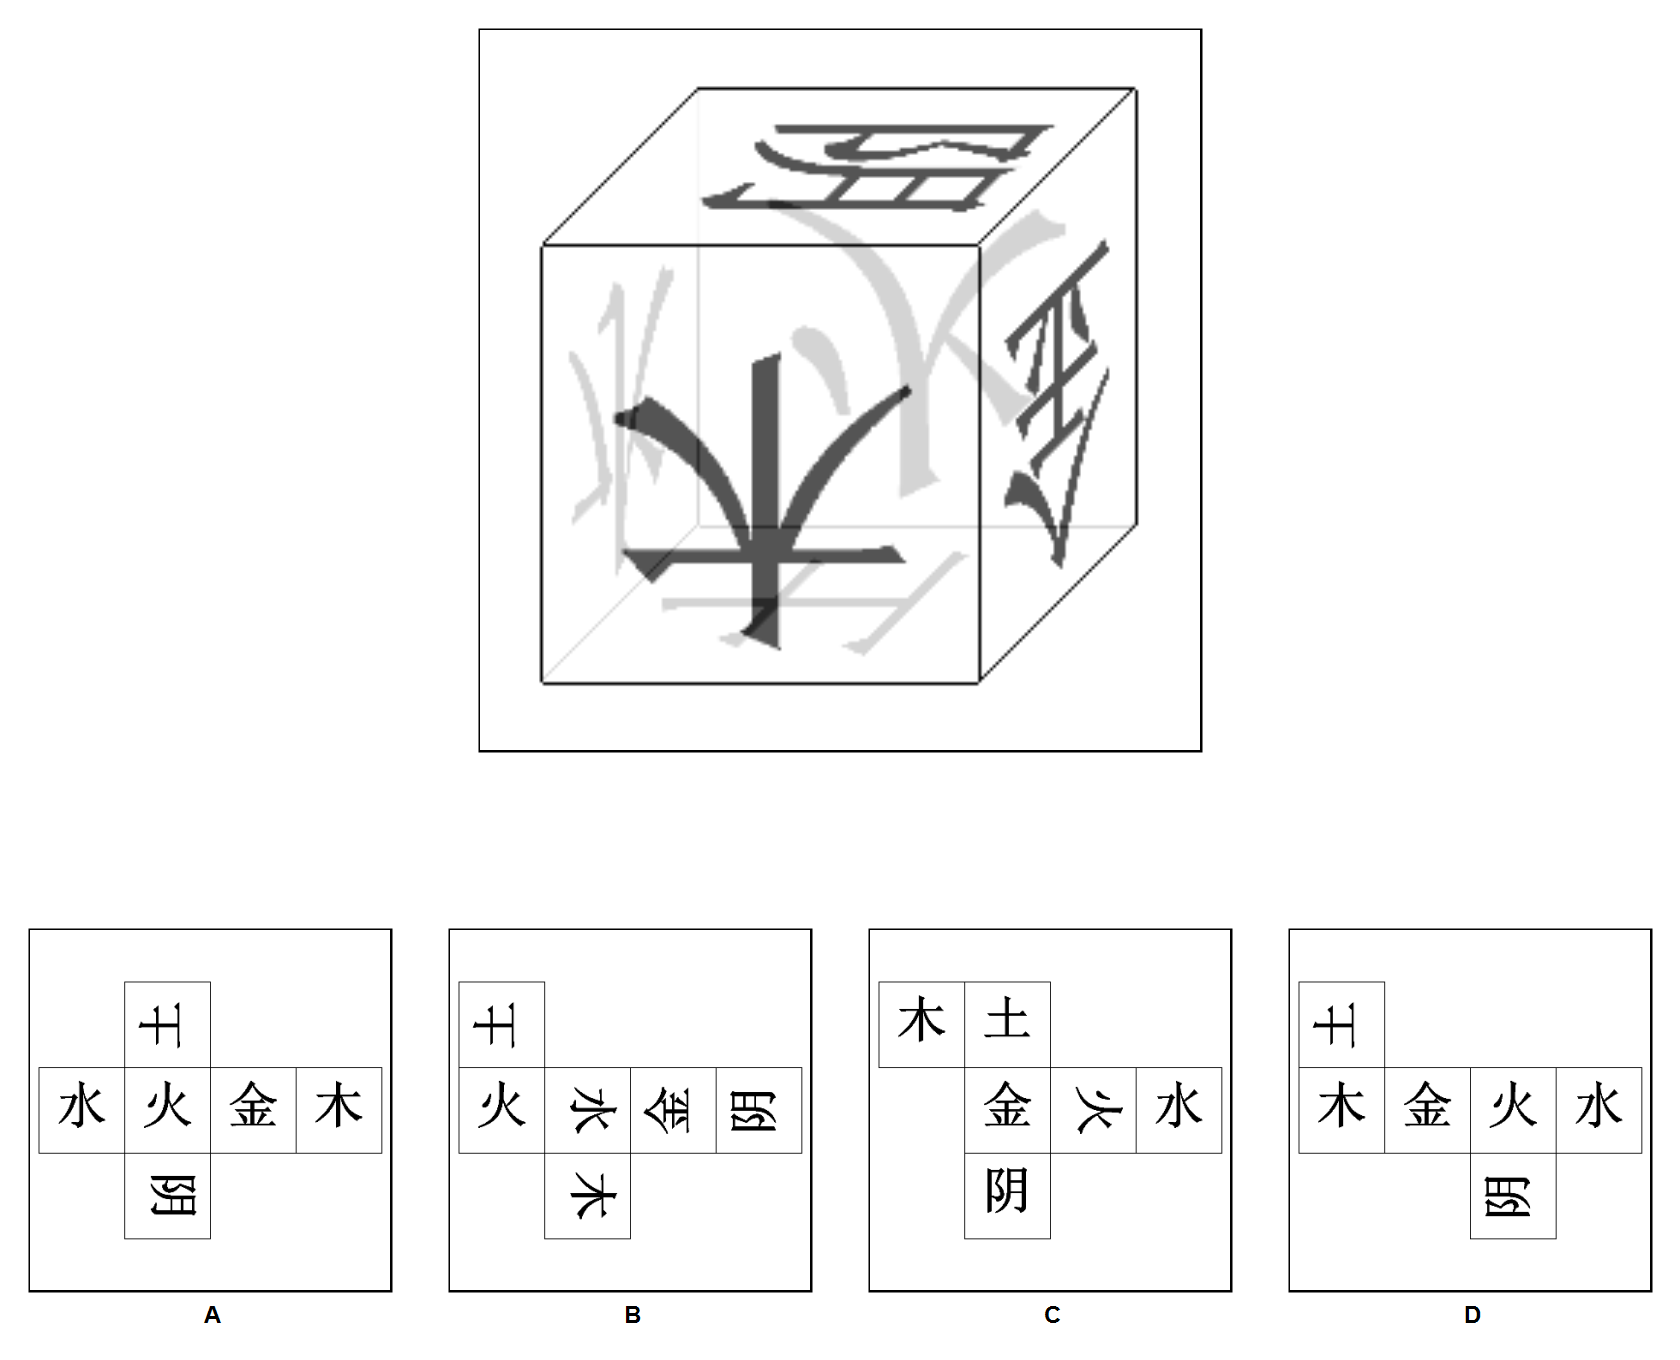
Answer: A